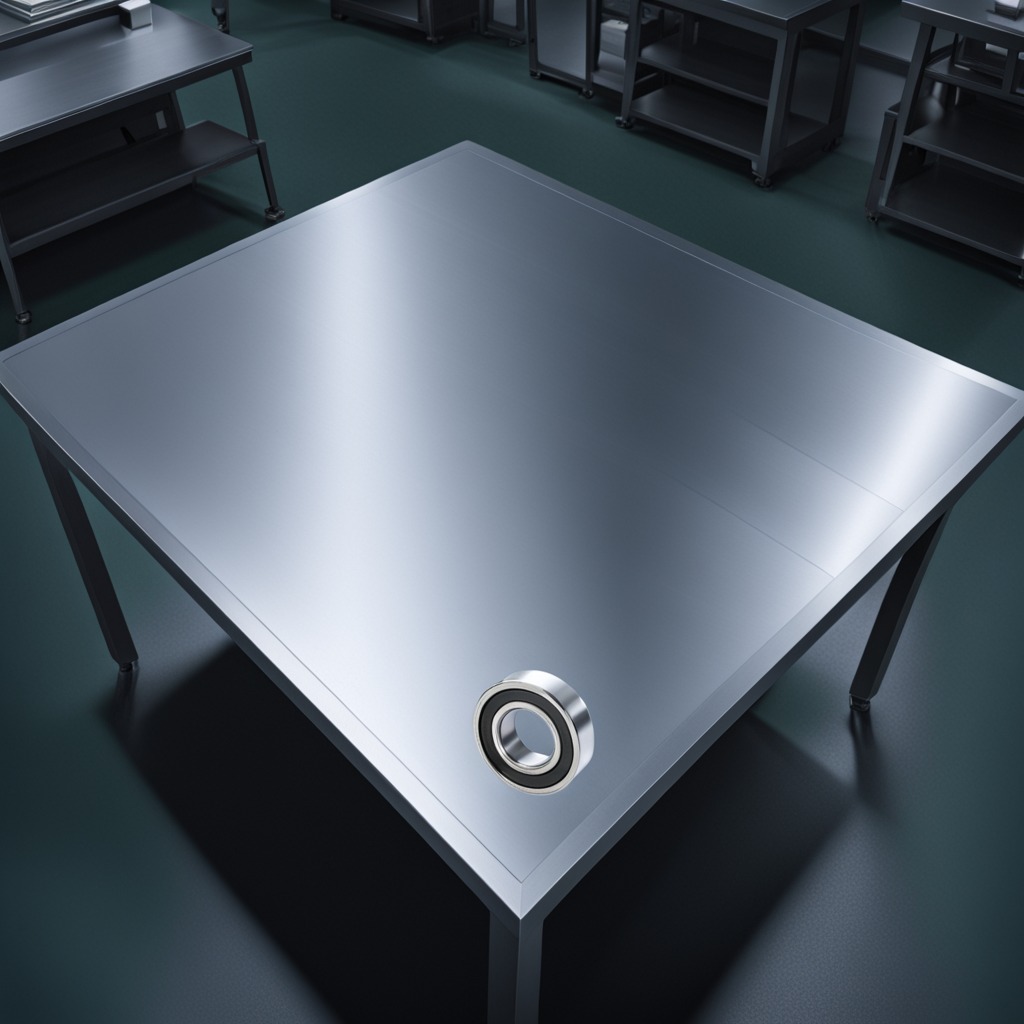
A metal ball bearing is lying on a clean empty table in the evening soft directional lighting on the tabletop realistic grain studio-quality clarity centered framing